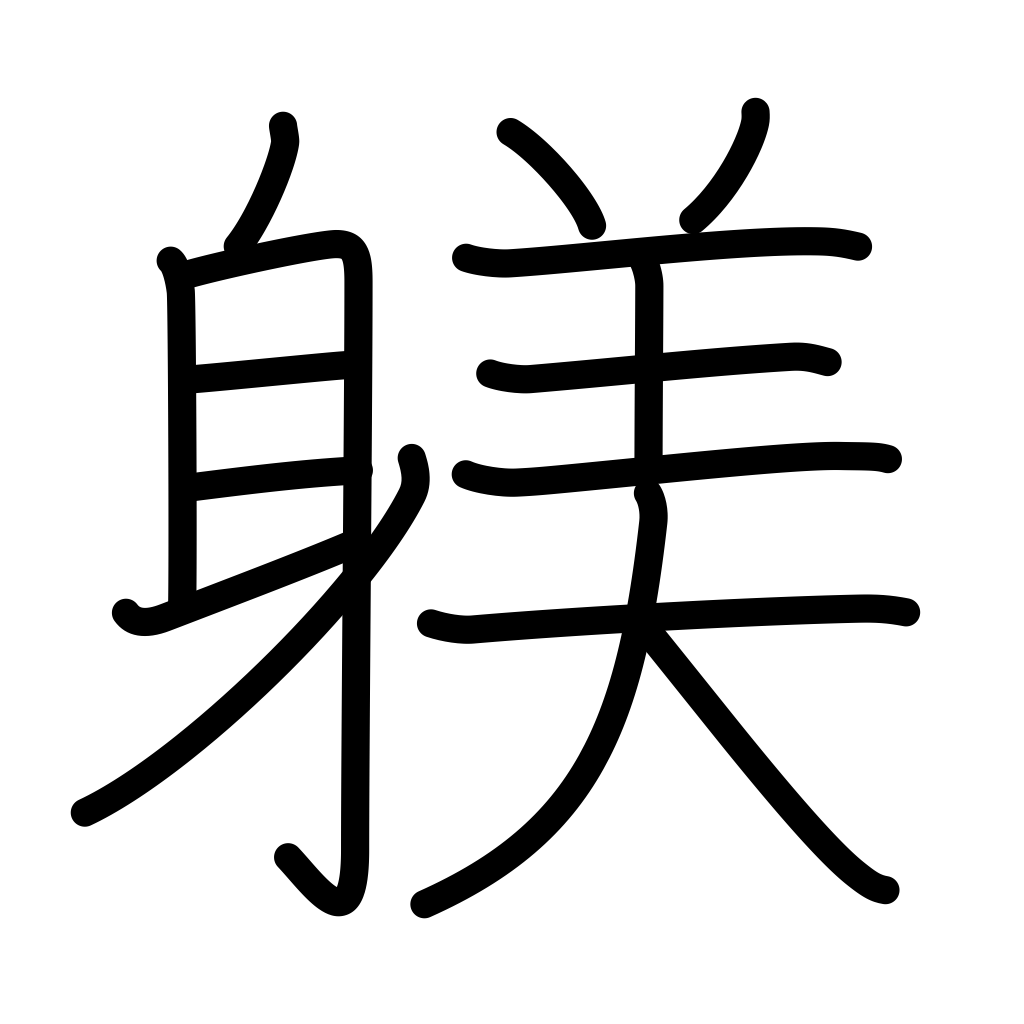
Meaning: training